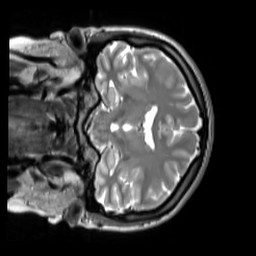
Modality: T2w
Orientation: coronal
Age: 24
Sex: female
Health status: ill
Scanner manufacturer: siemens
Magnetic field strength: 3 T
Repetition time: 2.8 s
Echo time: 0.326 s